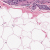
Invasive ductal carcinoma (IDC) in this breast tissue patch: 0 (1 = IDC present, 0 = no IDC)